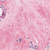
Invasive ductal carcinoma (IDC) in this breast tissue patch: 0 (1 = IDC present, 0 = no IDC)